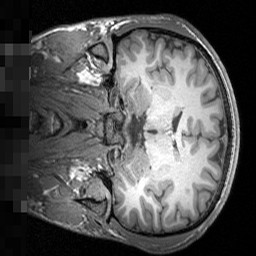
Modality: T1w
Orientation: coronal
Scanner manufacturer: siemens
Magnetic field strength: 3 T
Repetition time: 1.5 s
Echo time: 0.00291 s